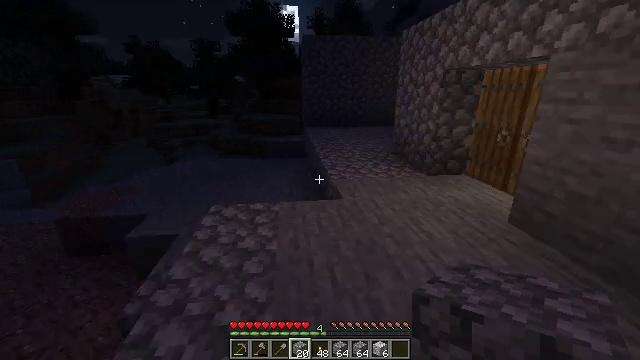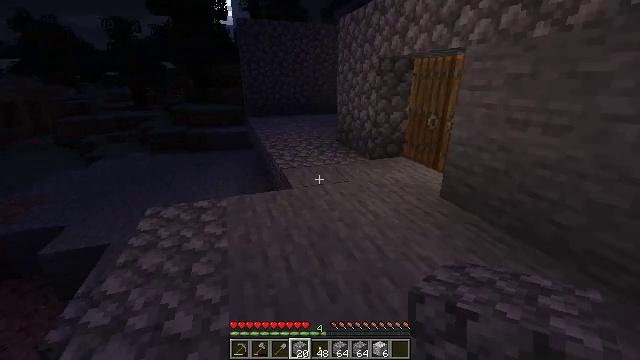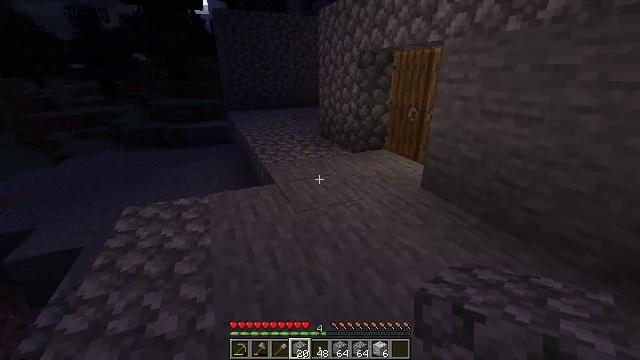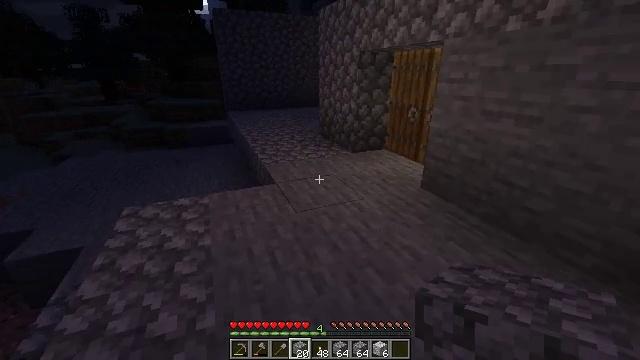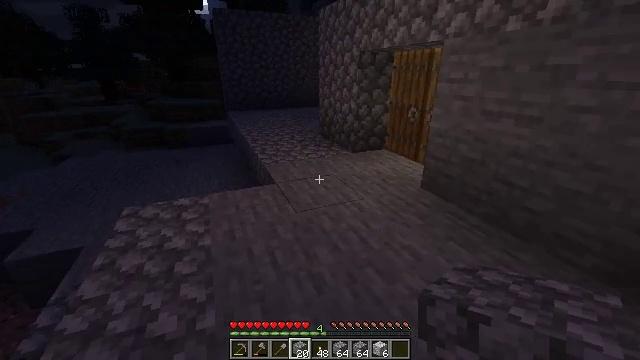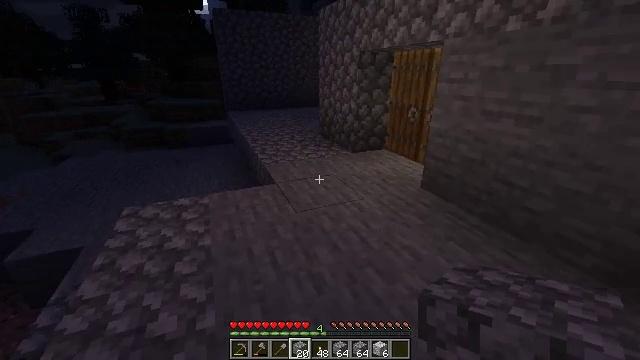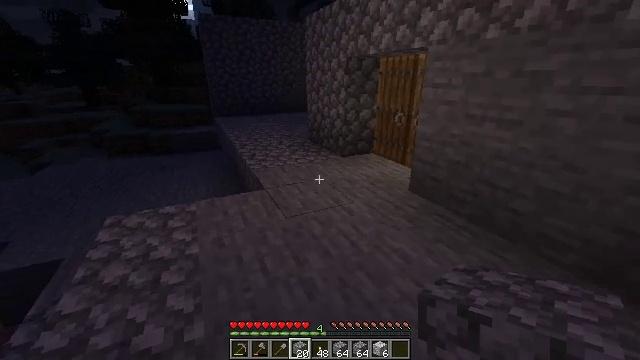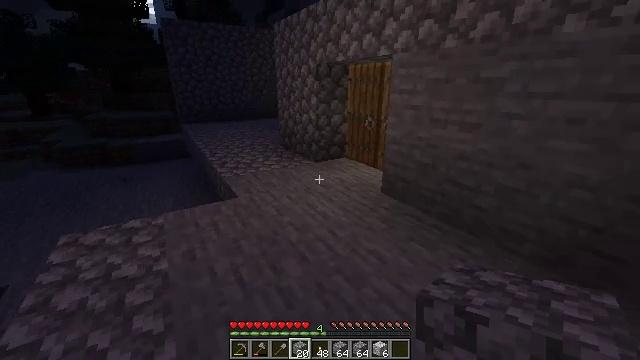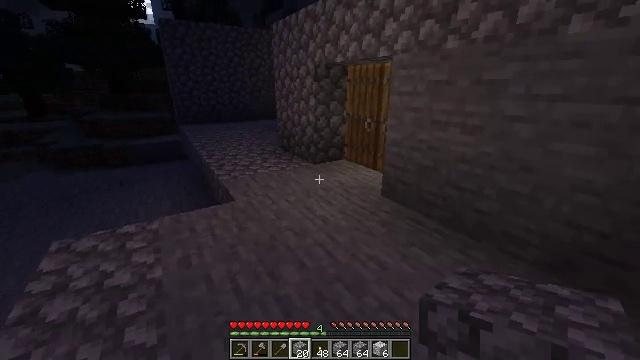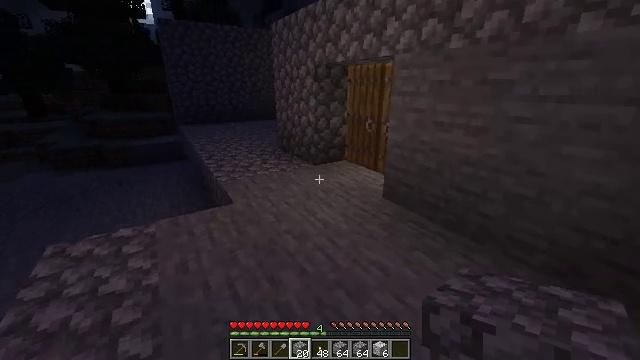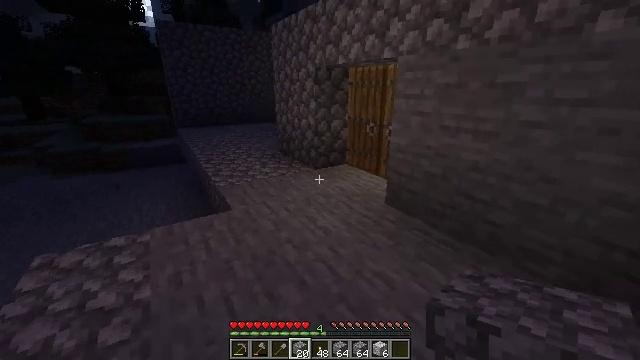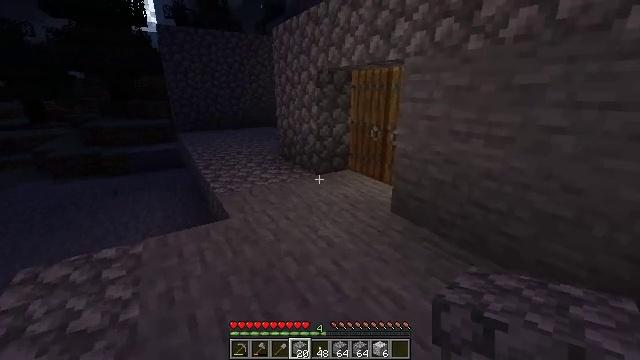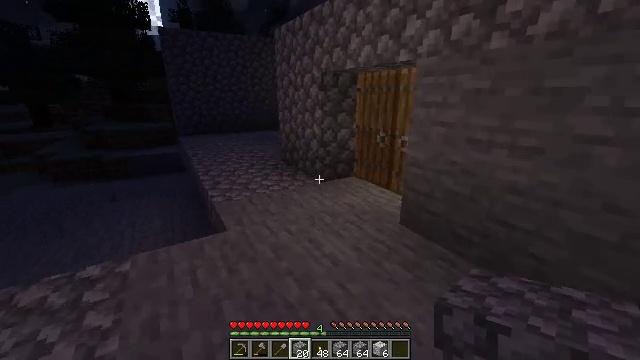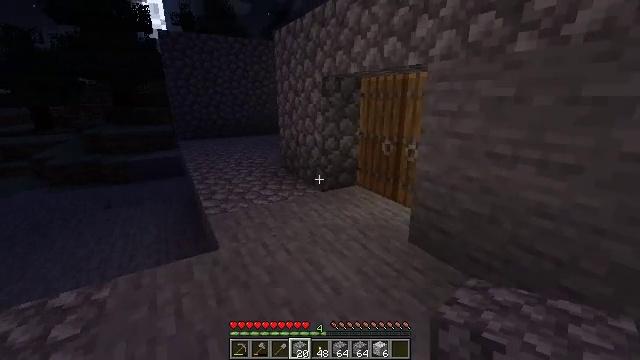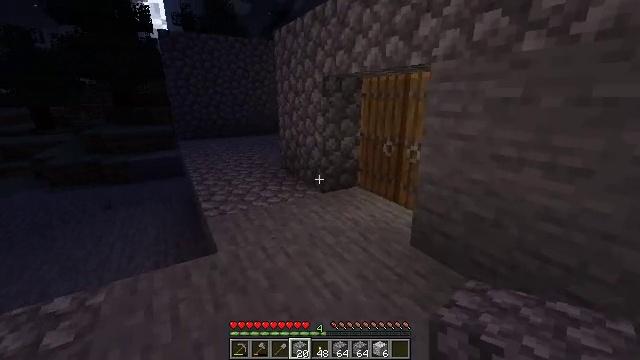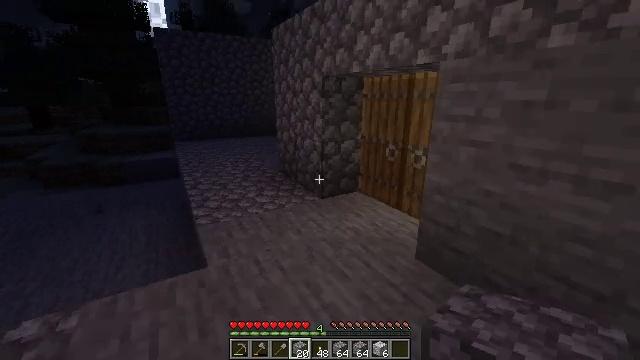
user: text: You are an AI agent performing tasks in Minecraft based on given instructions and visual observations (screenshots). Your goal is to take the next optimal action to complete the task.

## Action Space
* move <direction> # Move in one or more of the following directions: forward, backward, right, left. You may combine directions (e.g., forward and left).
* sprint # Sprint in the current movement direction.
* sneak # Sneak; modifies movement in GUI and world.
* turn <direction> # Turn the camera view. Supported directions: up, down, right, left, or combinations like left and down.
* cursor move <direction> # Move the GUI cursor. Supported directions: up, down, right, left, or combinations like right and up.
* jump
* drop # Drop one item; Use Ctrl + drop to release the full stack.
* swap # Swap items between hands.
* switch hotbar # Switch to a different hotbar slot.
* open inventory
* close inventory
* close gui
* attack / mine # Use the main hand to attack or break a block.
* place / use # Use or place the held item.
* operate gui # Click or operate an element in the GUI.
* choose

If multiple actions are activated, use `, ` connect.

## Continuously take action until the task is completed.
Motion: motion action
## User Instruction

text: Take sticks and spruce planks to craft a spruce fence.
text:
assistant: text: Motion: turn right and down
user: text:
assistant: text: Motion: turn right and down
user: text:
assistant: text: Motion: no_op
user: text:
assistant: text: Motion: no_op
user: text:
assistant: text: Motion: no_op
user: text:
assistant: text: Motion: turn right and up
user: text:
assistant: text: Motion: turn right and up
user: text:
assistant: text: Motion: move forward
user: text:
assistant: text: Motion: move forward
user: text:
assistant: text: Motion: move forward
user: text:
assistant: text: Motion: move forward
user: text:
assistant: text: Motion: move forward
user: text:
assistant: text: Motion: move forward
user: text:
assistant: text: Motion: move forward
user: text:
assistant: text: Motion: move forward
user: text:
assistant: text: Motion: move forward
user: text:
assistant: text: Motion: move forward, turn right
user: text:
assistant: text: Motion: move forward, turn right
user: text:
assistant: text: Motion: move forward, turn right
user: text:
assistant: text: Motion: move forward
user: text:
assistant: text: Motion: move forward
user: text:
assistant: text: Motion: move forward
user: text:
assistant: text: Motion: move forward
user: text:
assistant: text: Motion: move forward, turn right
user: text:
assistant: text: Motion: move forward, turn right
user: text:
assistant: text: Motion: move forward, turn right
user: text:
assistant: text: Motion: move forward, turn right
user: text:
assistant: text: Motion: move forward, switch to hotbar 2
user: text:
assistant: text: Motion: move forward, switch to hotbar 2
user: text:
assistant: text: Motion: move forward, turn right, switch to hotbar 2